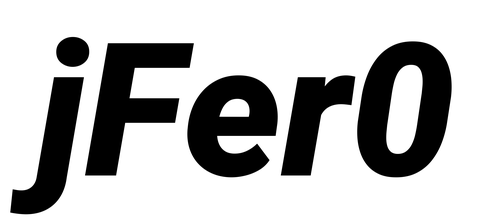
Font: Roboto-Italic_Black_Italic